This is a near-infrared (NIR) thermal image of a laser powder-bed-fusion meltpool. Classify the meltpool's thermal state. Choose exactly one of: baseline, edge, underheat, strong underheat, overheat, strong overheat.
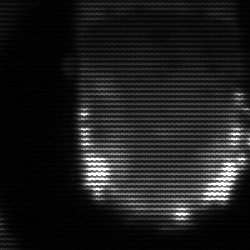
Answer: baseline